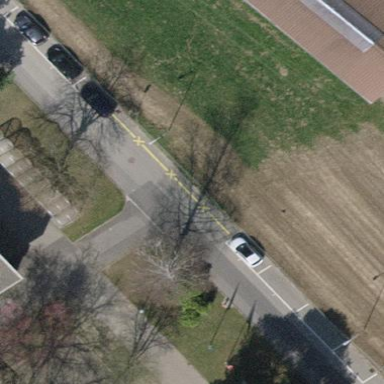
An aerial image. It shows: Street side parking area.